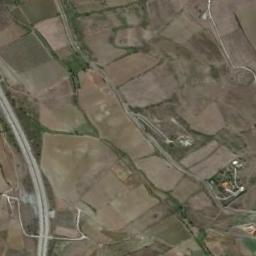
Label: rectangular_farmland